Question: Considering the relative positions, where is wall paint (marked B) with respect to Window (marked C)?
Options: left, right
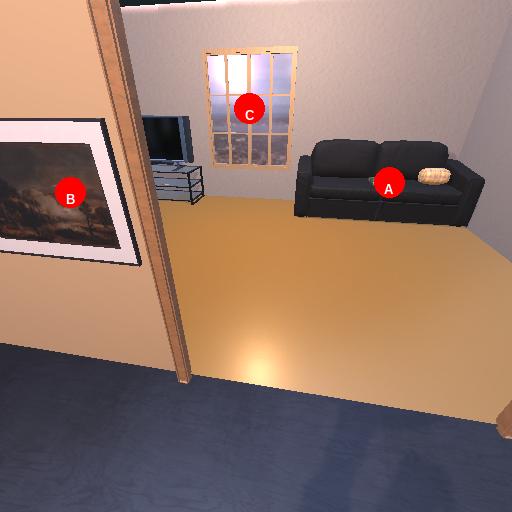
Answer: left